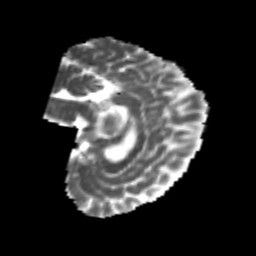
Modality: MD
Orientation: sagittal
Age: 24
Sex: female
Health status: healthy
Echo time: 0.074 s